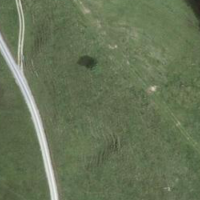
EUNIS habitat code: 23
Species observed at this site:
Crocus vernus